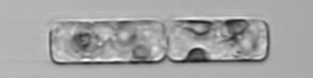
Label: Guinardia_delicatula